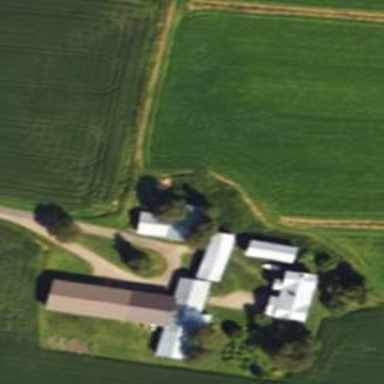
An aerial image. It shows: Farmyard area.